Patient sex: M
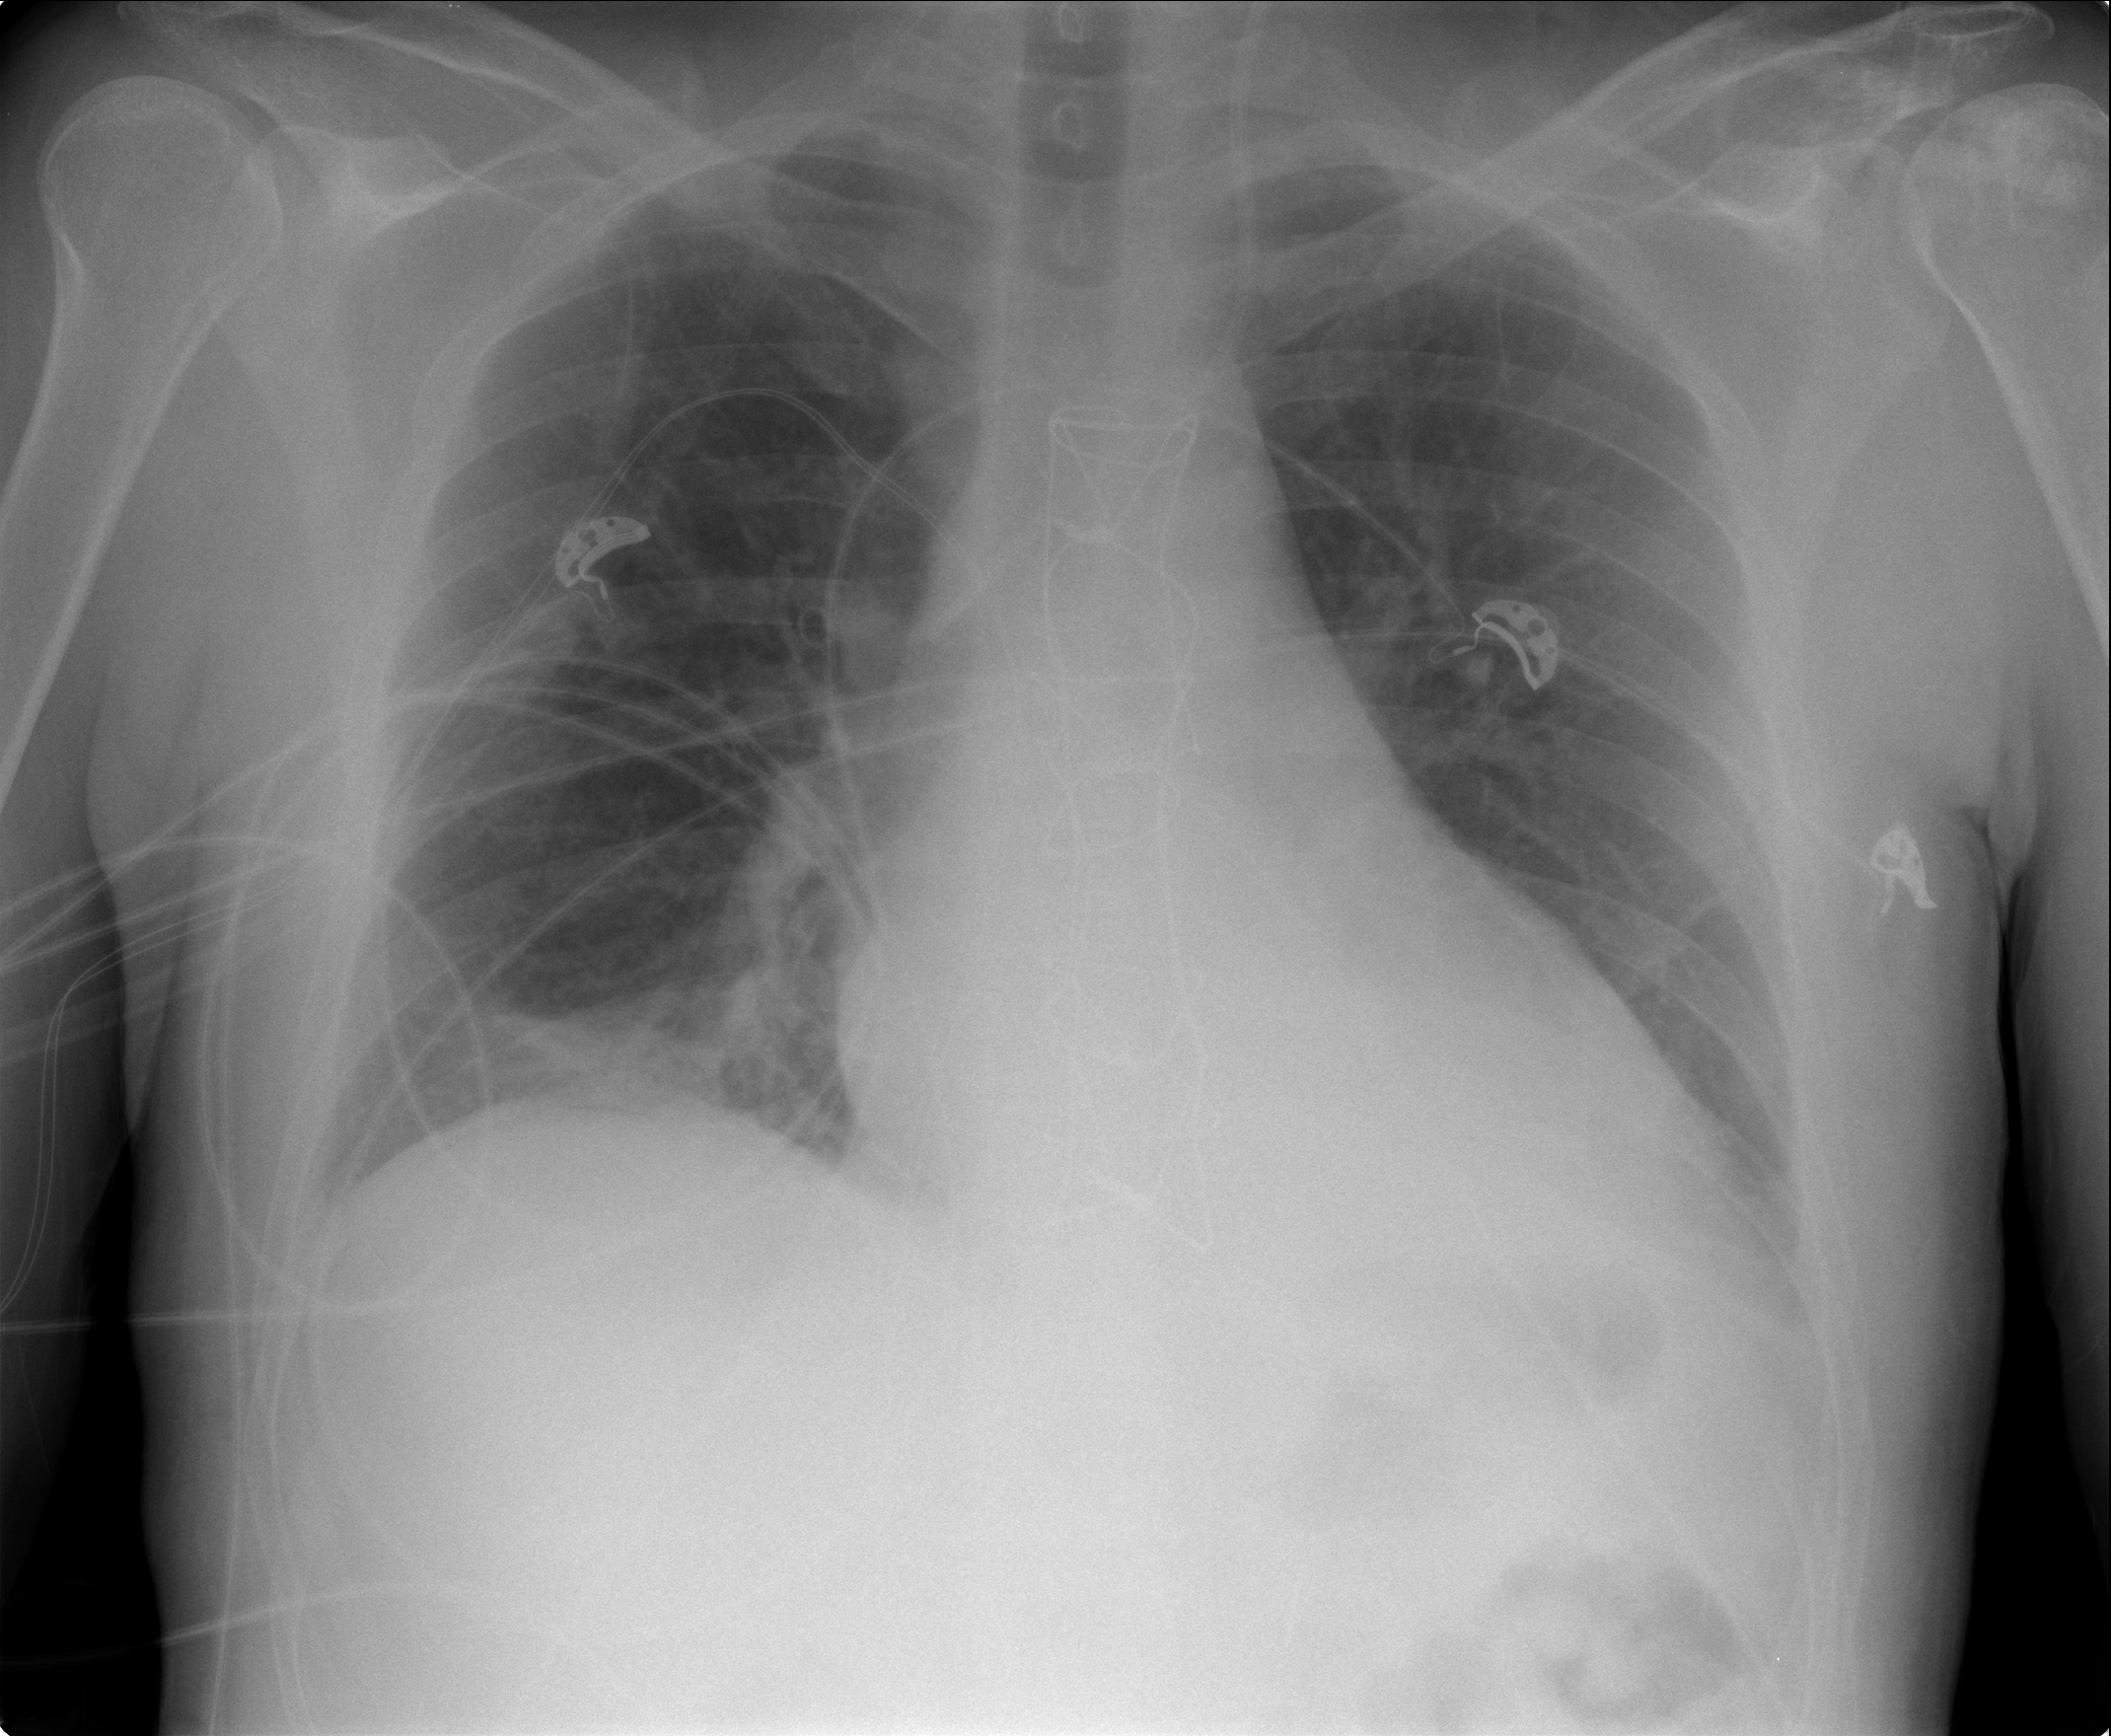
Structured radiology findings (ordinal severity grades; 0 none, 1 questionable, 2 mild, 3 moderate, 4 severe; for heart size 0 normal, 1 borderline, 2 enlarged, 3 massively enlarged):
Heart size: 0
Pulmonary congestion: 0
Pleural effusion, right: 0
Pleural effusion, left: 1
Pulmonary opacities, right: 0
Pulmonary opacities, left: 0
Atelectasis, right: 2
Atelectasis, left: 0